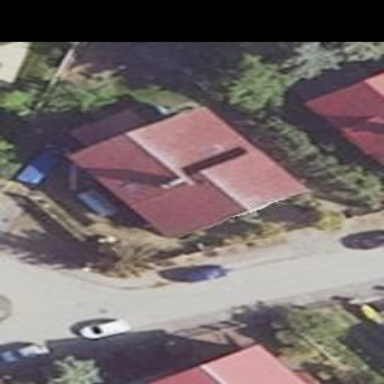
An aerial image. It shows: Residential building.